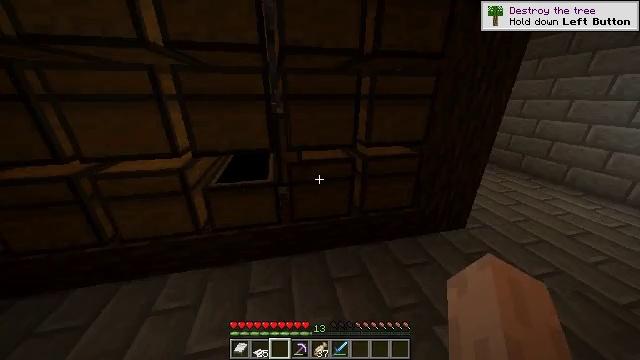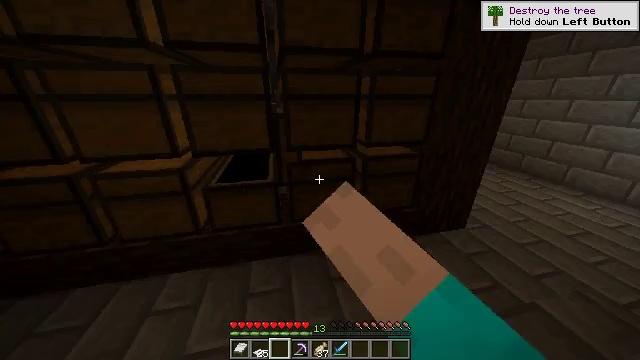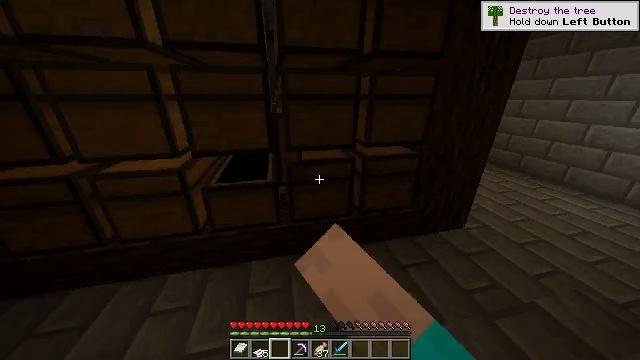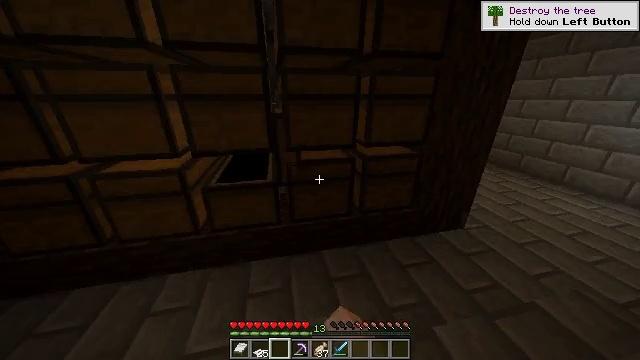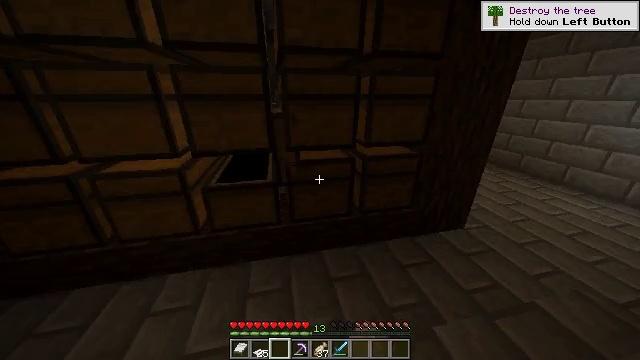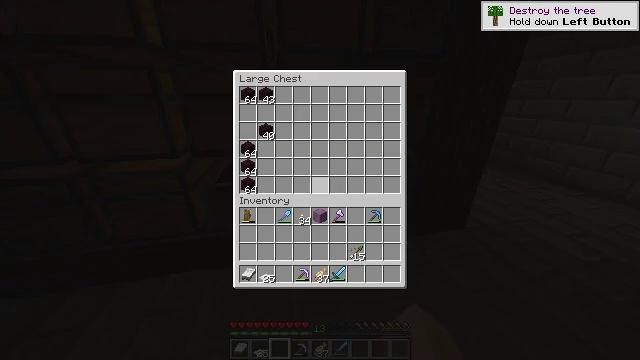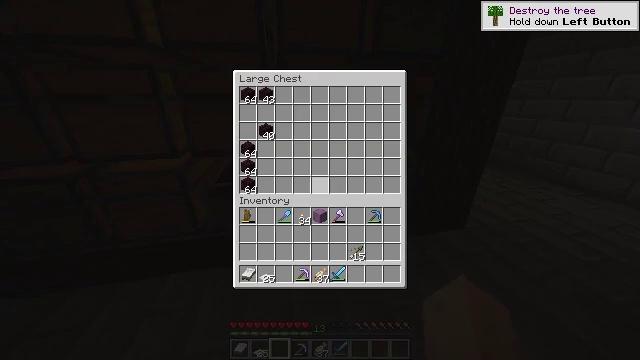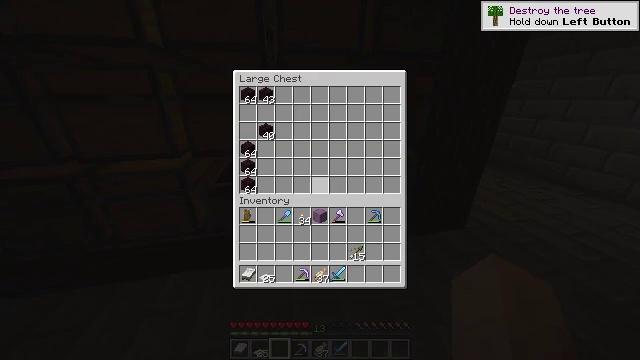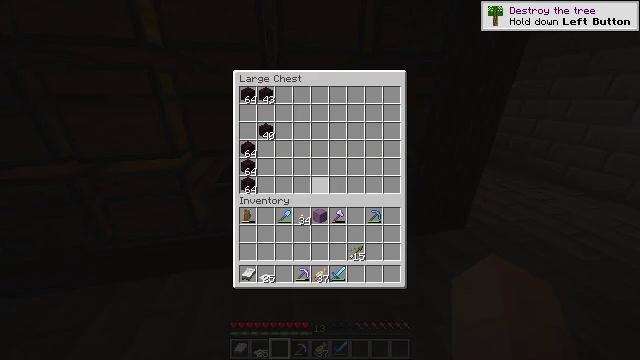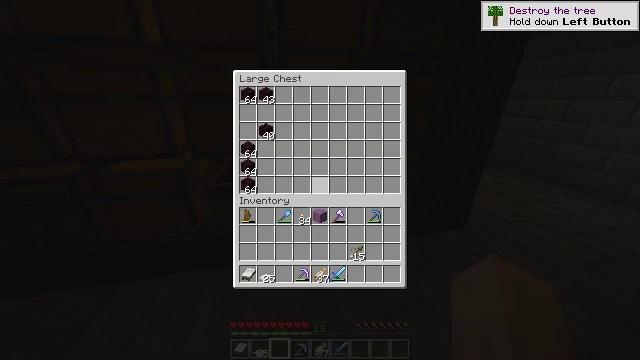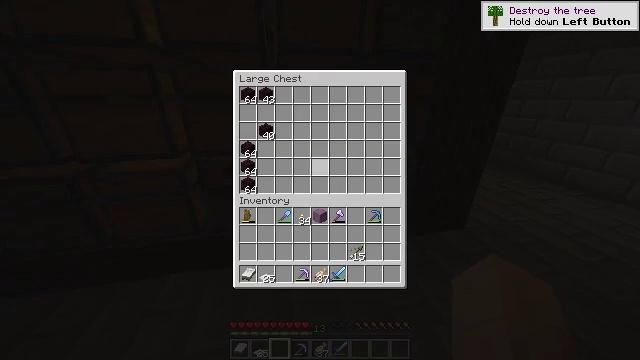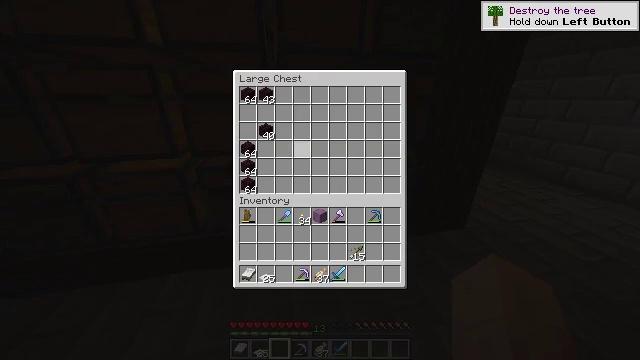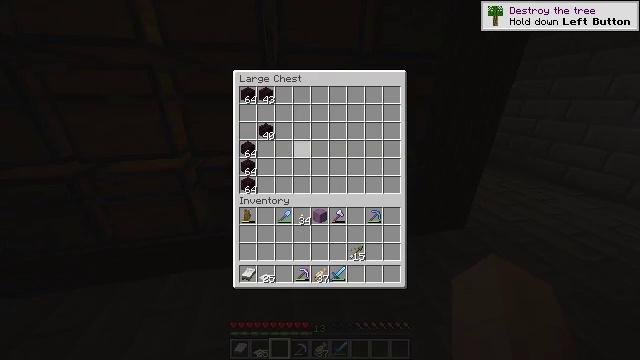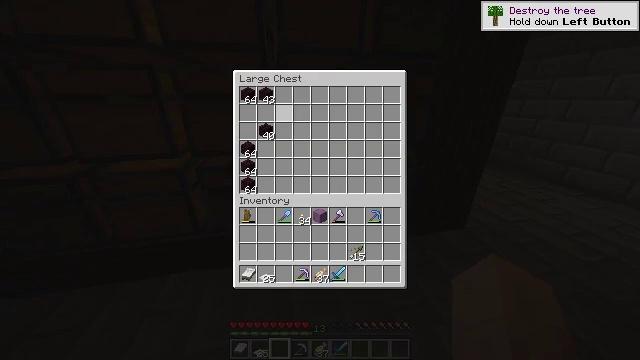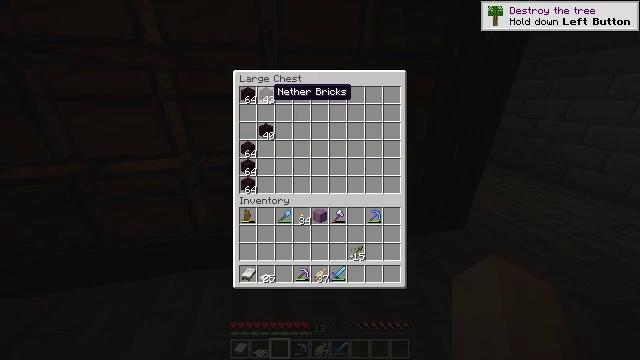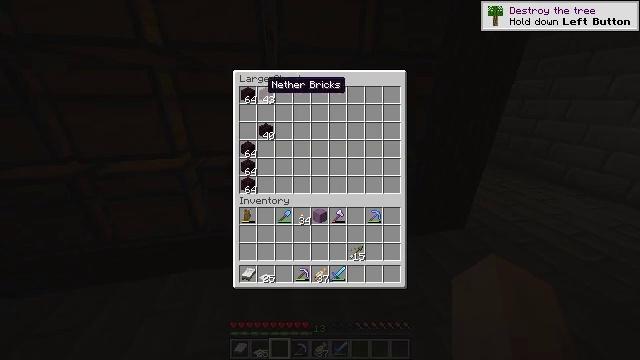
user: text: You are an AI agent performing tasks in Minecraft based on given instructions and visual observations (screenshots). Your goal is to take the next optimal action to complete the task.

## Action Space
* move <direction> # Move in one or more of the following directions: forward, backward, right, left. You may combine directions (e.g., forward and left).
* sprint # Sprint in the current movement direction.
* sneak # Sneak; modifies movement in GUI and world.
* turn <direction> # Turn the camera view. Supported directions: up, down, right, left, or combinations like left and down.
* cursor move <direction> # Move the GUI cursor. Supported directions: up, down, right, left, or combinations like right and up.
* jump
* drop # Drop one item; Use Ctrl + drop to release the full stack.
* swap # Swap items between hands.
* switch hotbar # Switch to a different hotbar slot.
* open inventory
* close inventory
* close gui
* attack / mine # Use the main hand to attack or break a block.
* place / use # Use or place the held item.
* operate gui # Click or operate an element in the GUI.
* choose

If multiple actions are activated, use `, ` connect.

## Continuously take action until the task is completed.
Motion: motion action
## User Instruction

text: Mine the shulker box.
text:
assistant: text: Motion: use / place
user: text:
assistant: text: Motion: no_op
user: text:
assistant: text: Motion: no_op
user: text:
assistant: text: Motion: no_op
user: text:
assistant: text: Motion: open gui
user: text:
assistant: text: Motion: no_op
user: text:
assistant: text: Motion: no_op
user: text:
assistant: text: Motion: no_op
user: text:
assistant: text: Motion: no_op
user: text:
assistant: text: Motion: sneak, cursor move up
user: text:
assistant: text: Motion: sneak, cursor move left and up
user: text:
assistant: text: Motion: sneak, cursor move left and up
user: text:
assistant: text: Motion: sneak, cursor move left and up
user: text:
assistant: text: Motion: sneak, cursor move left and up
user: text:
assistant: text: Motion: sneak
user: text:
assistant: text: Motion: sneak
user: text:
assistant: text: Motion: sneak
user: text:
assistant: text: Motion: sneak
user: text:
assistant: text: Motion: sneak
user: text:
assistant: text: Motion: sneak
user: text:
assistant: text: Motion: sneak, choose
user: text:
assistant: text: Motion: sneak, choose
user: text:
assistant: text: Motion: sneak, cursor move down
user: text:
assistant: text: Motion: sneak
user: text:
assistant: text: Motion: sneak
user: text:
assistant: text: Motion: sneak
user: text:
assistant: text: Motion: sneak, cursor move down
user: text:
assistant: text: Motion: sneak, cursor move down
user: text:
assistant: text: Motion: sneak
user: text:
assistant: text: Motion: sneak